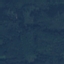
Label: Forest